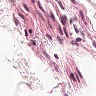
Metastatic tissue present: no